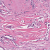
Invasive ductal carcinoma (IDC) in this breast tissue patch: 1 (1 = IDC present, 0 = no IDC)